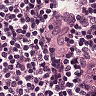
Metastatic tissue present: no